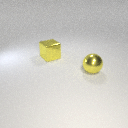
large yellow metal cube to the left of large yellow metal sphere